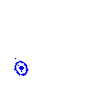
Particle: proton